Interaction volume radius: 10 \u00c5
Interaction volume height: 15 \u00c5
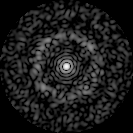
Disorder parameter: 0.8419